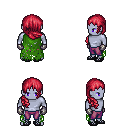
a pixel art fantasy rpg character, male body template, dark elf, purple skin, green tattered cape, magenta pants, ruby red right-swept hairstyle, metal gloves, ghillies, four views (front, back, left, right), 2x2 character sprite sheet, small pixel art, hard edges, no anti-aliasing